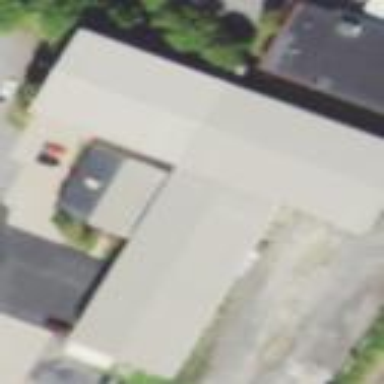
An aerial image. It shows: Warehouse building.